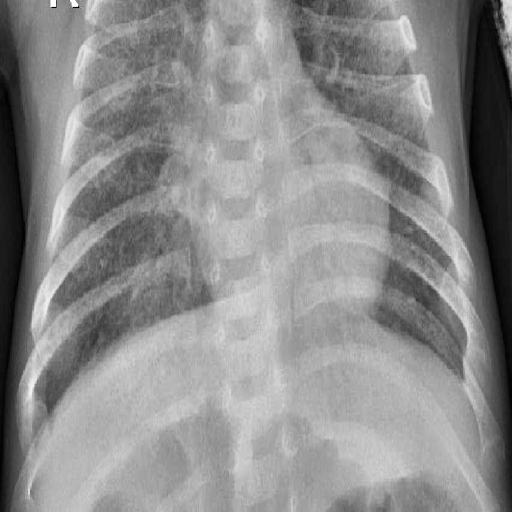
Finding: PNEUMONIA